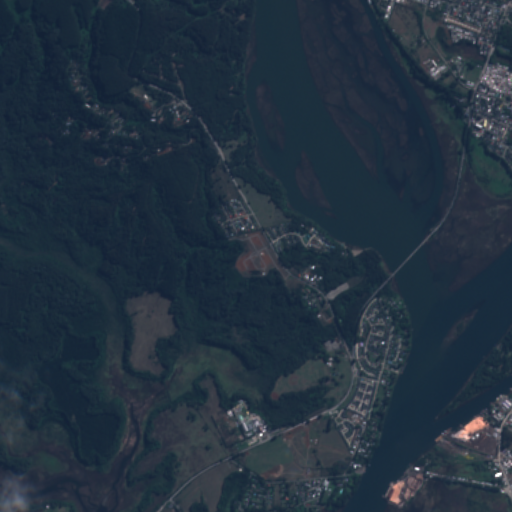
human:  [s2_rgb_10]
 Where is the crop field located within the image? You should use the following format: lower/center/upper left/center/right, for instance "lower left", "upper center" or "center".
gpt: The crop field is located in the lower left of the image.
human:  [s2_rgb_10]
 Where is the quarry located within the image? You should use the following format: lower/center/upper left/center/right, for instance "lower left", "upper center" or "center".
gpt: The quarry is located in the center right of the image.
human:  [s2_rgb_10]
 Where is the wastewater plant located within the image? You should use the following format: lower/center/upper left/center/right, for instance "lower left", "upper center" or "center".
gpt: The wastewater plant is located in the lower center of the image.
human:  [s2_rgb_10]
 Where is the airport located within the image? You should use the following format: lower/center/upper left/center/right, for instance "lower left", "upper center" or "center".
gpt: There is no airport in the image.